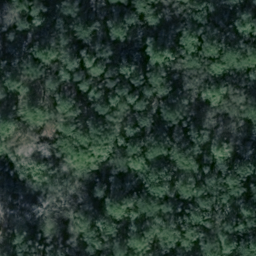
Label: forest